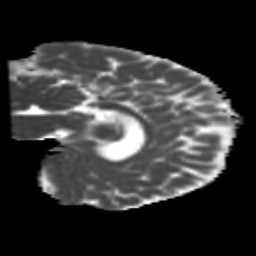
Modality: MD
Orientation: sagittal
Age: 35
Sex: female
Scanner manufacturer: siemens
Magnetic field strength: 3 T
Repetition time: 1.8 s
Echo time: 0.07 s